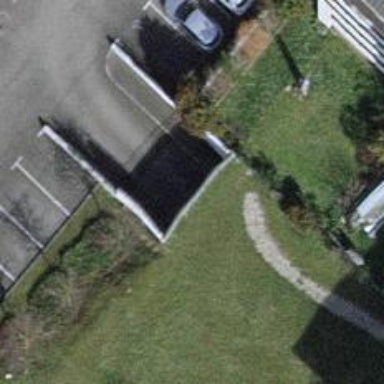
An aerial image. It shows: Paved parking entrance.